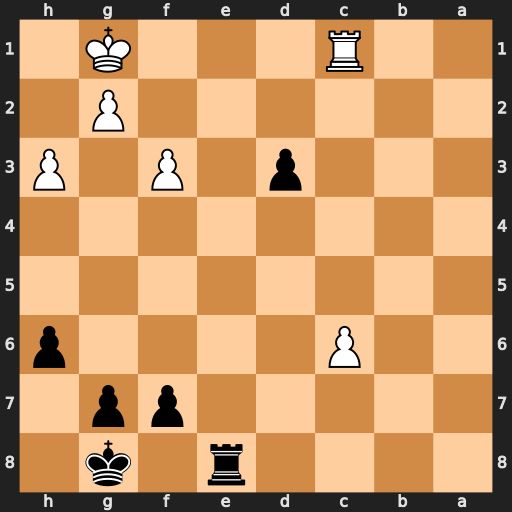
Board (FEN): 4r1k1/5pp1/2P4p/8/8/3p1P1P/6P1/2R3K1
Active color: b
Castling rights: -
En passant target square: -
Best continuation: d2 Rd1 Re1+ Kf2 Rxd1